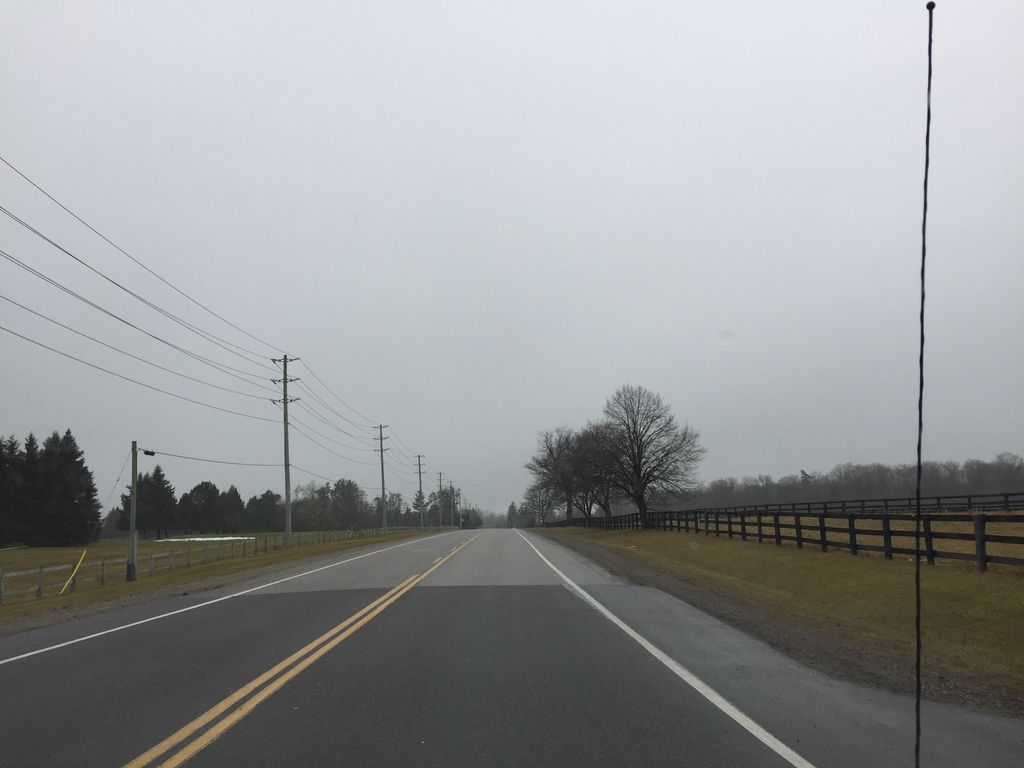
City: kitchener-waterloo